Question: I am working on creating a script to watch a folder, grab any new .zip files, and then upload them via FTP to a predetermined area. Right now FTP testing is being performed Locally, since the environment isnt yet created.
The strategy I am taking is to first, unzip into a local folder. Then, perform ftplib.storbinary , on the file from the local folder, to the ftpdestination. However, the unzipping process appears to be working but I am getting a "file does not exist" error, all though I can see it in the folder itself.
Also, is there anyway to unzip directly into an FTP location? I havent been able to find a way hence the approach I am taking.
Thanks, local ftp info removed from code. All paths that are relevant in this code will be changed, most likely to dynamic fashion, but for now this is a local environment
## extractZip2.py
'''
import zipfile
import ftplib
import os
import logging
import time
from socket import error as socket_error
#Logging Setup
logging.basicConfig(level=logging.INFO)
logger = logging.getLogger('__name__')
FTPaddress = ''
FTPusername = ''
FTPpassword = ''
ftp_destination_location = ''
path_to_watch = "C:/Users/206420055/Desktop/test2/"
before = dict ([(f,None) for f in os.listdir(path_to_watch)])
temp_destination_location = "C:/Users/206420055/Desktop/temp/"
def unzip(fullPath,temporaryPath):
with zipfile.ZipFile(fullPath, "r") as z :
logger.info("Unzipping {0}".format(fullPath))
z.extractall(temporaryPath)
logger.info("Unzipped into local directory {0}".format(temp_destination_location))
def check_or_create_ftp(session, folder):
"""
Checks to see if necessary folder for currenttab is available.
Creates the folder if not found, and enters it.
"""
if folder not in session.nlst():
logger.info('Directory for {0} does not exist, creating directory
'.format(folder))
session.mkd(folder)
session.cwd(folder)
def check_or_create(temp_destination):
"""
Checks to see if local savepath exists. Will create savepath if not exists.
"""
if not os.path.exists(temp_destination):
logger.info('Directory for %s does not exist, creating directory
' % temp_destination)
os.makedirs(str(temp_destination))
def transfer(address,username,password,filename,destination):
logger.info("Creating Session")
try:
session = session_init(address,username,password,destination)
except (socket_error,ftplib.error_perm) as e:
logger.error(str(e))
logger.error("Error in Session Init")
else:
try:
logger.info("Sending File {0}".format(filename))
send_file(session,filename)
except (IOError, OSError, ftplib.error_perm) as e:
logger.error(e)
def session_init(address,username,password,path):
session = ftplib.FTP(address,username,password)
check_or_create_ftp(session,path)
logger.info("Session Established")
return session
def send_file(session,filename):
file = open(filename,'rb')
logger.info('Sending File : STOR '+filename)
session.storbinary('STOR '+ filename, file)
file.close()
def delete_local_files(savepath, file):
logger.info("Cleaning Up Folder {0}".format(savepath))
os.remove(file)
while 1:
time.sleep(5)
after = dict ([(f,None) for f in os.listdir(path_to_watch)])
added = [f for f in after if not f in before]
removed = [f for f in before if not f in after]
if added: print "Added: ",", ".join(added)
before = after
check_or_create(temp_destination_location)
if added :
for file in added:
print file
if file.endswith('.zip'):
unzip(path_to_watch+file, temp_destination_location)
temp_files = os.listdir(temp_destination_location)
print("Temp Files {0}".format(temp_files))
for tf in temp_files:
print("TF {0}".format(tf))
transfer(FTPaddress,FTPusername,FTPpassword,tf,ftp_destination_location)
#delete_local_files(temp_destination_location,tf)
else:
pass
'''
edit: adding error image

Seen above, we see the file in the temp folder. But the console obviously shows the error.
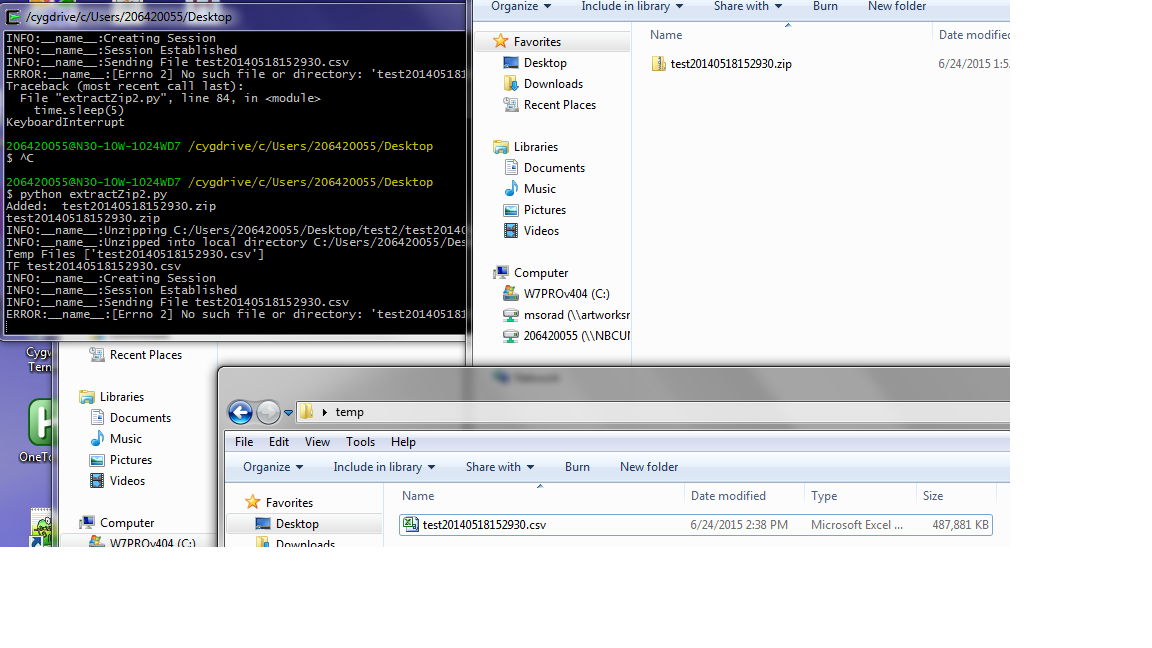
Answer: just change it to
'''
from glob import glob
zips_in_path = dict ([(f,None) for f in glob("{base_path}/*.zip".format(base_path = path_to_watch)])
'''
os.listdir does not include the 'path_to_watch' part of the path it is just the filenames, however glob does.
so you could also do
'''
after = dict ([(os.path.join(path_to_watch,f),None) for f in os.listdir(path_to_watch)])
'''
using either of these methods you should be able to get the full path to the files in the path